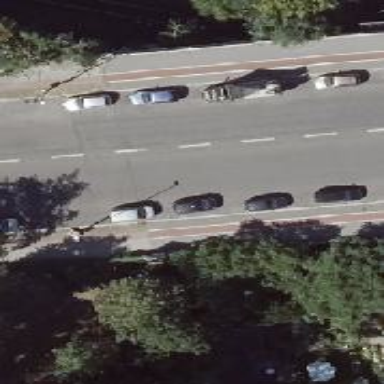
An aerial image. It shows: Secondary road with asphalt surface. There are separate sidewalks on both sides. Parallel parking lanes and cycle tracks are present on both sides of the road.